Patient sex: M
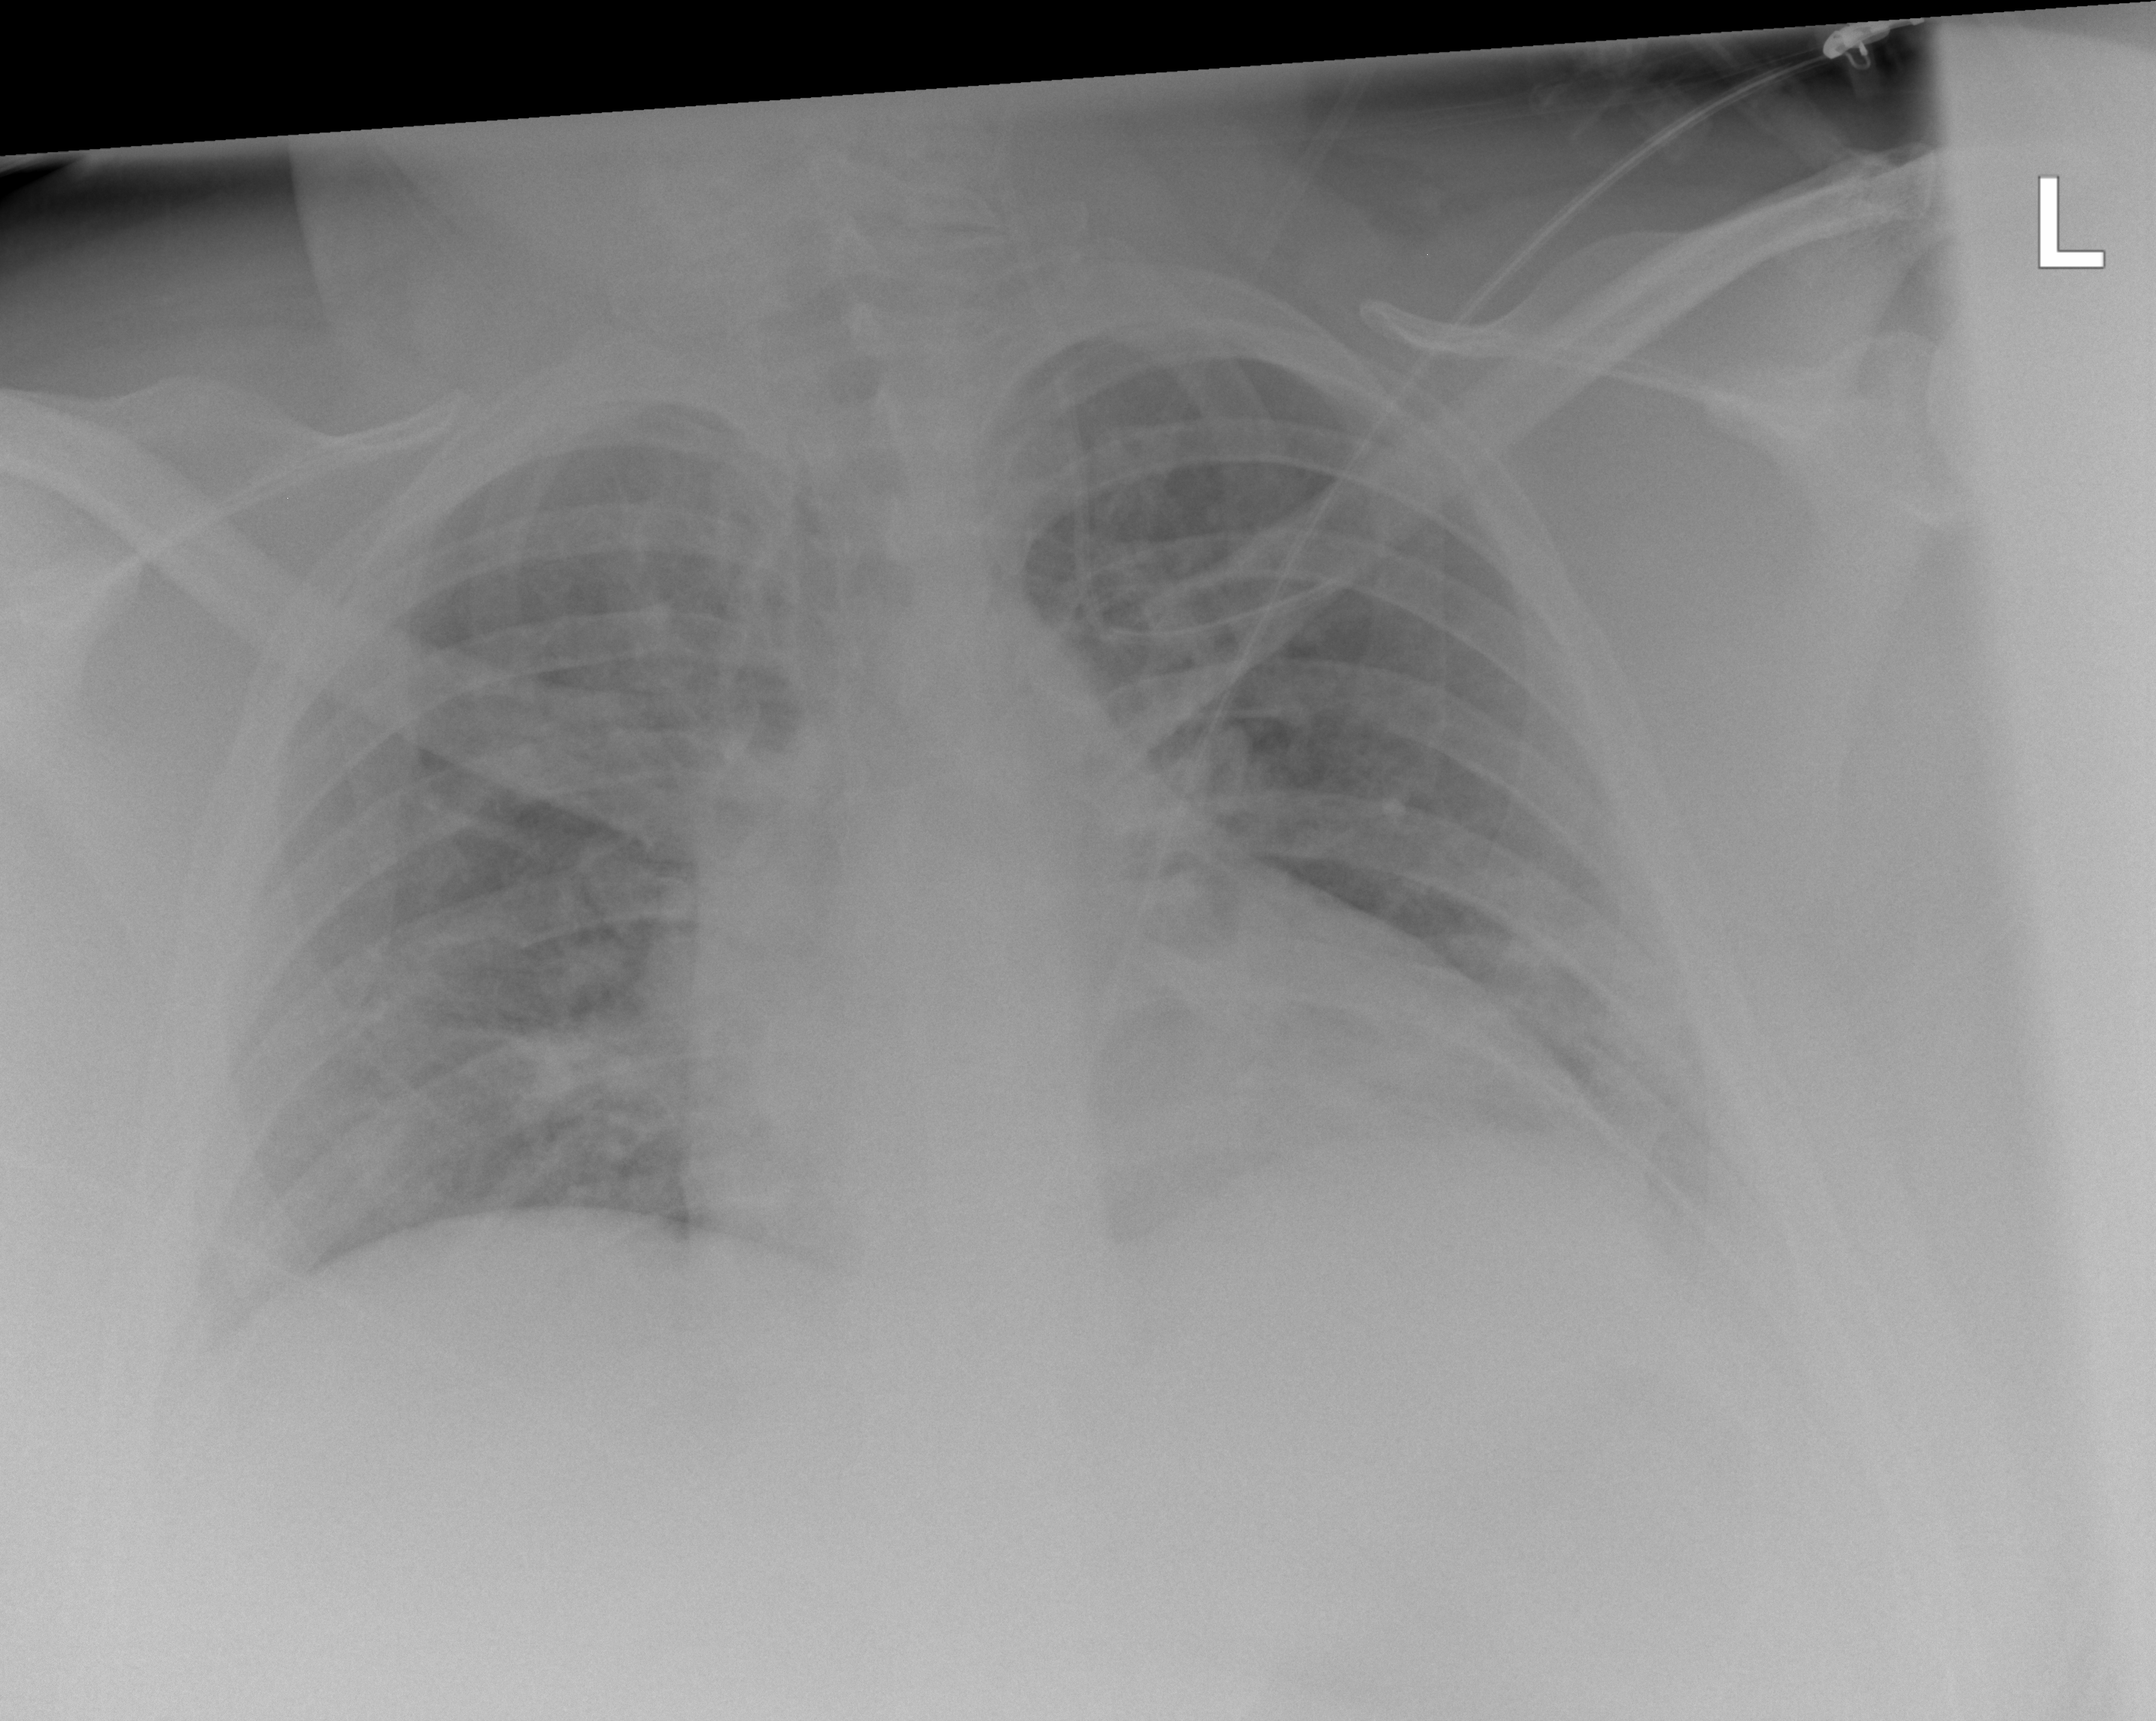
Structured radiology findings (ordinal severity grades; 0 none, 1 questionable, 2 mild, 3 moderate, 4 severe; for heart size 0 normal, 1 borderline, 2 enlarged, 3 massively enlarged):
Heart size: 1
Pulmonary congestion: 2
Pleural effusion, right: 0
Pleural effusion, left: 0
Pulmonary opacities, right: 2
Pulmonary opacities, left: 2
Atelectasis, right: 0
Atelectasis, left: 2